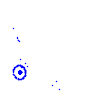
Particle: kaon